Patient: sex M, age 66
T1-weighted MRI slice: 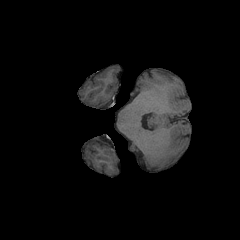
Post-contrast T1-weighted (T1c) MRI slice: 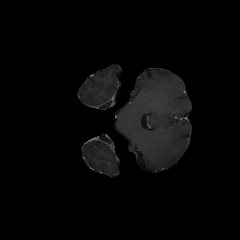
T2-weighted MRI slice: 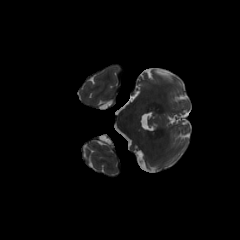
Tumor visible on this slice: no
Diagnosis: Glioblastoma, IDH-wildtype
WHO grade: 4